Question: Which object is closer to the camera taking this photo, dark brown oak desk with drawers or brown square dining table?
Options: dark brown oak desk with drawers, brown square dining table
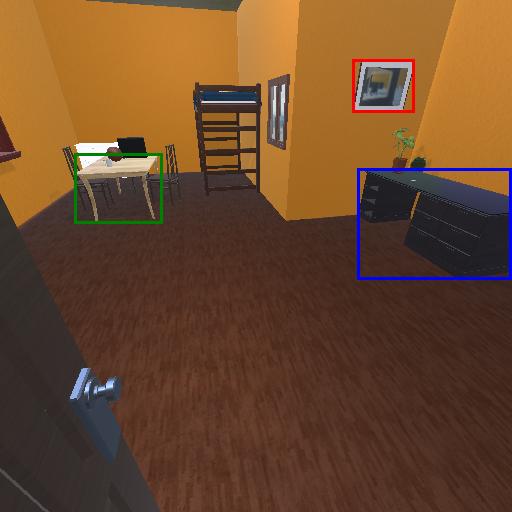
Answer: dark brown oak desk with drawers